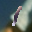
Label: 1